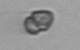
Label: Heterocapsa_rotundata